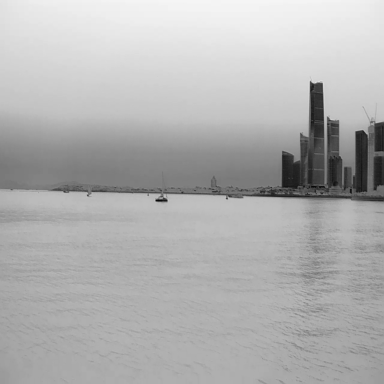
There are two container_ships in the infrared image.